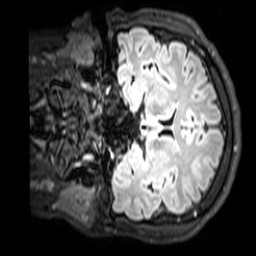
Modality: T1w
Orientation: coronal
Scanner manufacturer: philips
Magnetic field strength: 3 T
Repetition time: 4.8 s
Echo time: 0.2586 s